Question: I have some TextBoxes programed to show results of calculations based on cost, quantities and taxes. The problem is, if I program the tax box to be formatted as percent on exit, the calculation no longer occurs after the action, because the box becomes string typed. Is that a normal behavior? Is there a way to solve that? Currency formatted TextBoxes bring normal calculation results. The problem is a percent issue only...

PS.: I use the common formatting method:
'''
Private Sub BoxIPI_Exit(ByVal Cancel As MSForms.ReturnBoolean)
BoxIPI = Format(BoxIPI, "percent")
End Sub
'''
The code is long because of the quantity of calculations needed, but, to put it on a nutshell, I united the parts that calculate de IPI, as an example (the variables are public):
'''
If IsNumeric(.BoxQtd.Text) = True Then
Quantidade = .BoxQtd
Else: Quantidade = 0
End If
If IsNumeric(.BoxVendaU.Text) = True Then
VendaUni = .BoxVendaU
Else: VendaUni = 0
End If
If IsNumeric(.BoxIPI.Text) = True Then
IPI = CDbl(.BoxIPI)
Else: IPI = 0
End If
VIPI = (Quantidade * VendaUni) * IPI
.BoxValorIPI = Format(VIPI, "currency")
'''
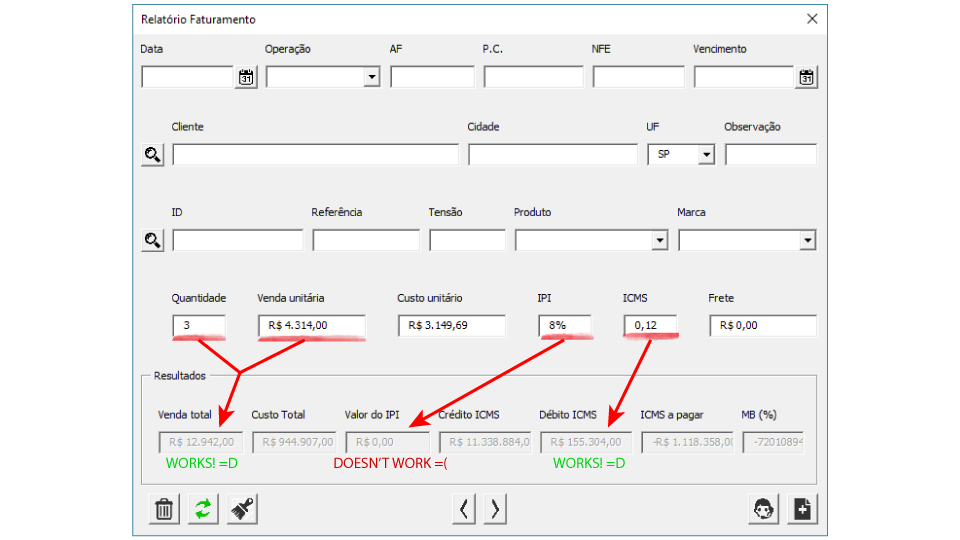
Answer: Without seeing your code I have decided to whip a cool example for you to see how to deal with your issue.
<URL>
'''
Private Sub CommandButton1_Click()
If InStr(TextBox1.Value, "%") > 0 Then
myValue1 = Mid(TextBox1.Value, 1, InStr(TextBox1.Value, "%") - 1)
myValue1 = myValue1 / 100
End If
myValue2 = TextBox2.Value
myValue3 = myValue1 * myValue2
TextBox3.Value = myValue3
Debug.Print "v1 "; myValue1
Debug.Print "v2 "; myValue2
Debug.Print "v3 "; myValue3
End Sub
'''
The issue youre having with your code is
'''
If IsNumeric(.BoxIPI.Text) = True Then
IPI = CDbl(.BoxIPI)
Else: IPI = 0
End If
'''
The % sign makes the compiler think that BoxIPI.Value is not numeric. Using this will solve your issue
'''
If IsNumeric(Mid(TextBox1.Value, 1, InStr(TextBox1.Value, "%") - 1)) Then
myValue1 = Mid(TextBox1.Value, 1, InStr(TextBox1.Value, "%") - 1)
myValue1 = myValue1 / 100
End If
'''
Of course you dont need to use my decimal division as you can just adapt this to your cause and of course change "TextBox1" to BoxIPI, but you get the point :)